Field crop: maize
Growth stage: 2
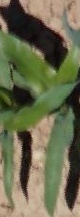
Species: maize